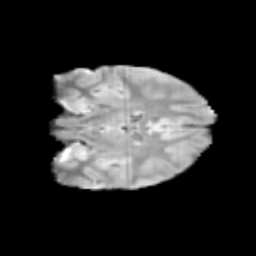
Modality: T2w
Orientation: coronal
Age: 11
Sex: male
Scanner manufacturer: siemens
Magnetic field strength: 3 T
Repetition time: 3.8 s
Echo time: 0.07 s